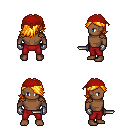
a pixel art fantasy rpg character, male body template, human, dark skin, leather shoulder armor, red pants, light blonde swoop hairstyle, red bandana, metal gloves, dagger, four views (front, back, left, right), 2x2 character sprite sheet, small pixel art, hard edges, no anti-aliasing